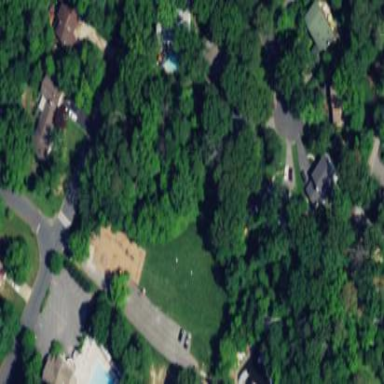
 and marina. The field is partially bordered by forest."